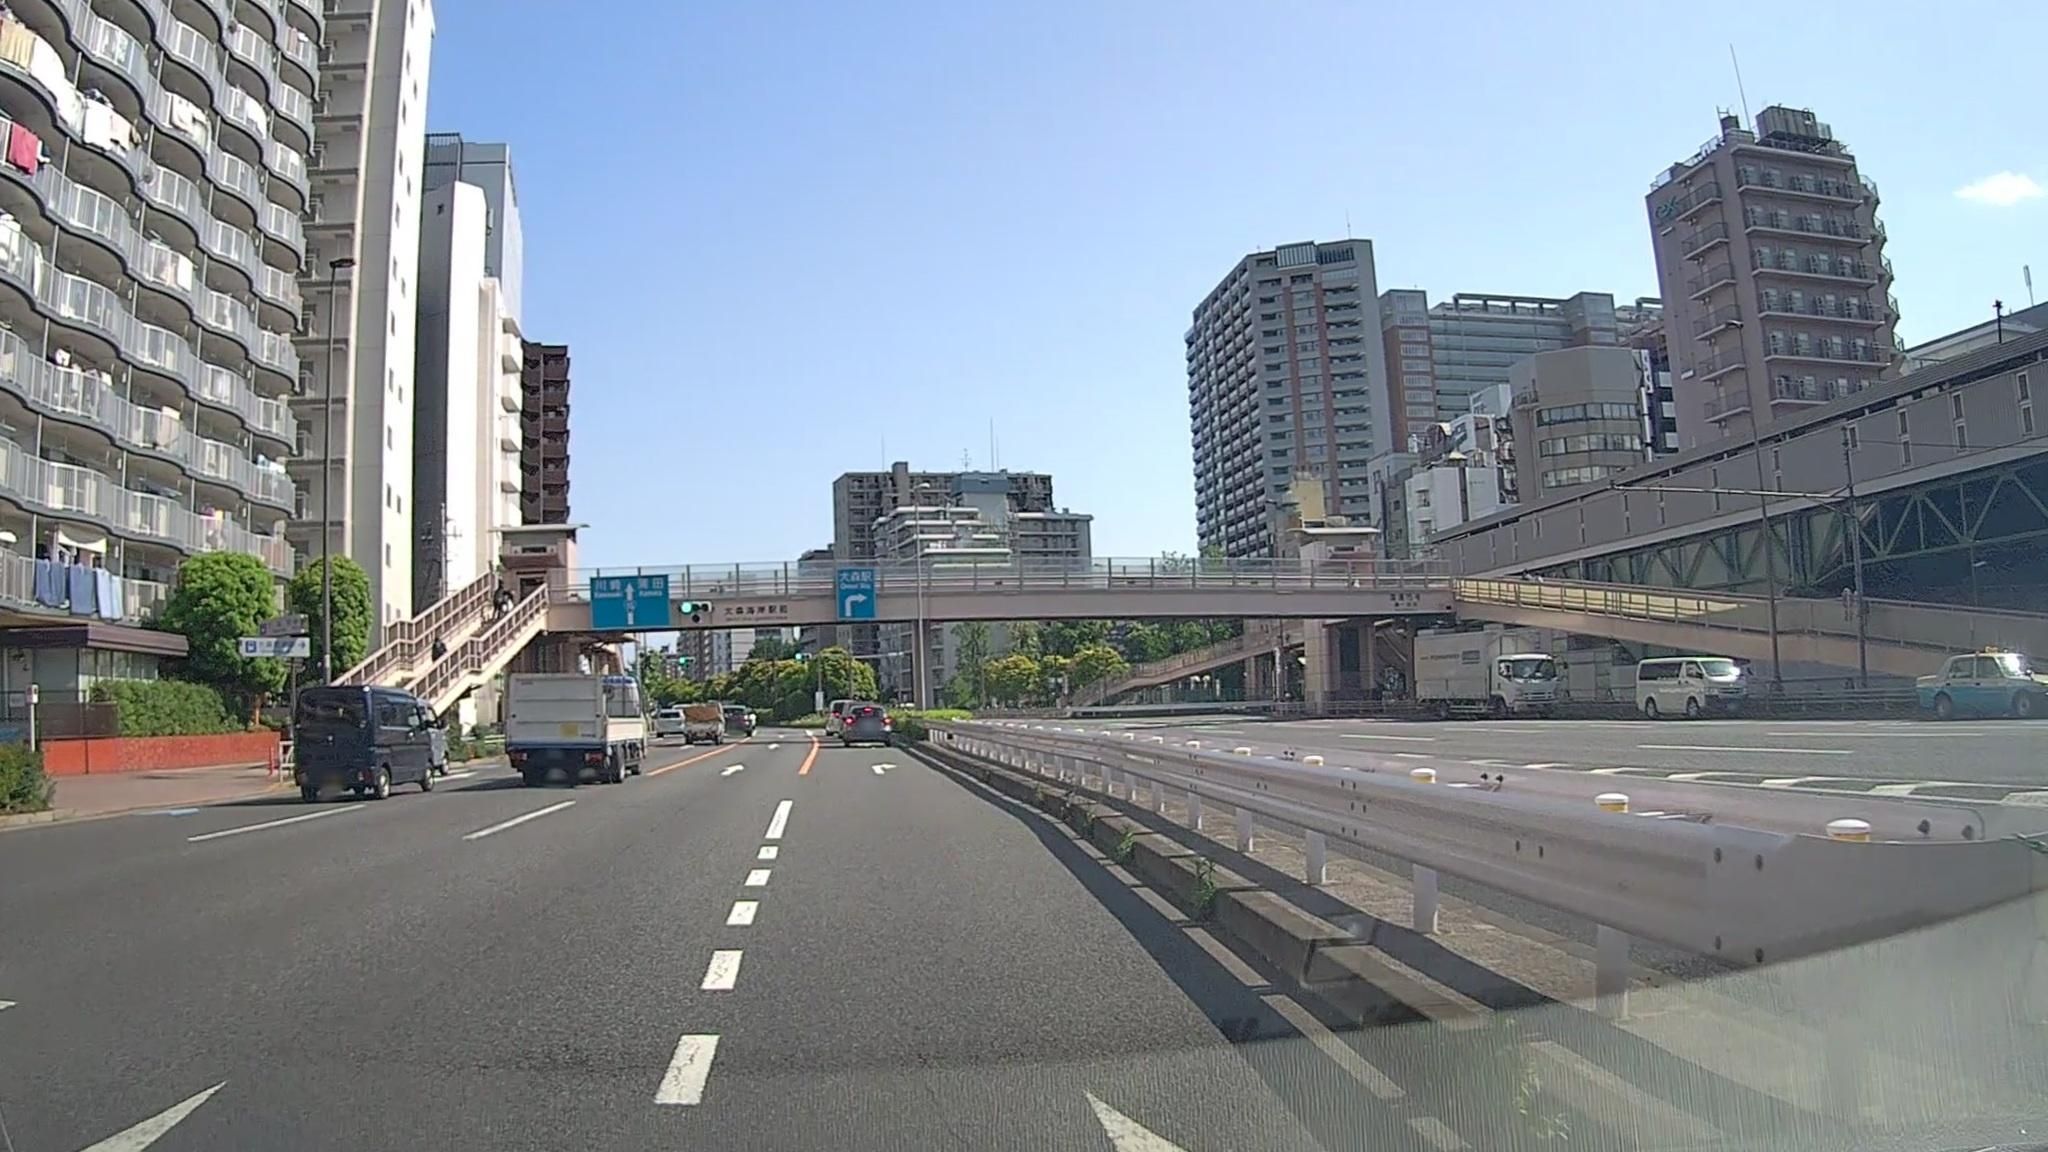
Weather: clear
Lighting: day
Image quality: good
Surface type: cycling surface
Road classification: tertiary_link, trunk_link
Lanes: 1
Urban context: urban centre
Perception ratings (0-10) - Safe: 2.88, Lively: 3.87, Beautiful: 6.11, Boring: 4.22, Depressing: 4.87, Wealthy: 6.19